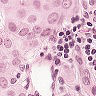
Metastatic tissue present: yes